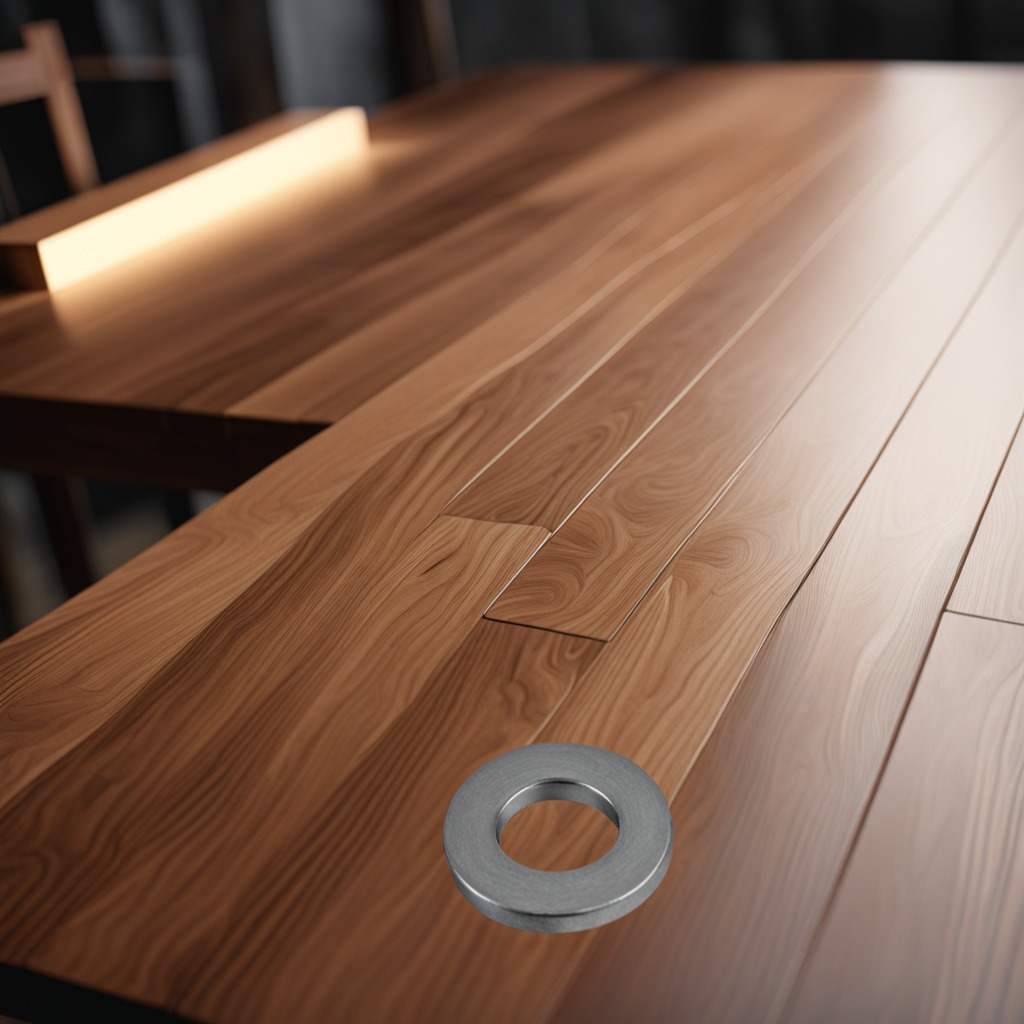
A flat metal washer is lying on a wooden table in a carpentry studio.